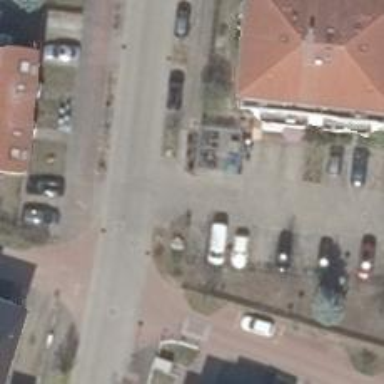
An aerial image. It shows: Road serving as parking aisle.